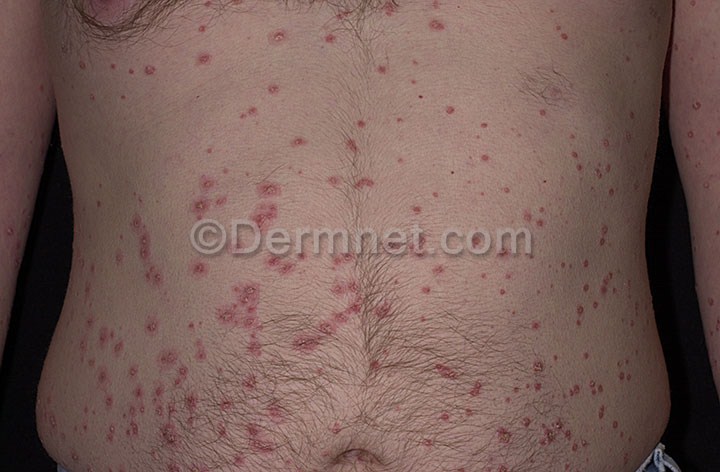
Disease: Psoriasis pictures Lichen Planus and related diseases